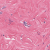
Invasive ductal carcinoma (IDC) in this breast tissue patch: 0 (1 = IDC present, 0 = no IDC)